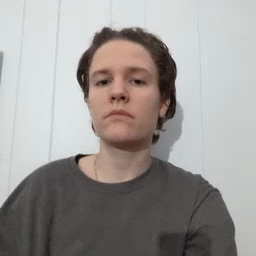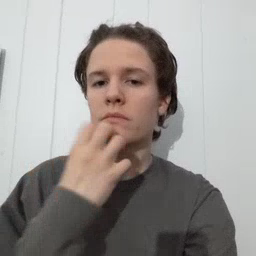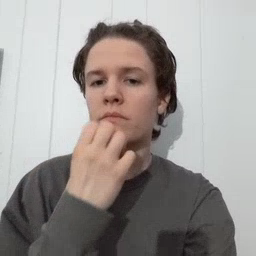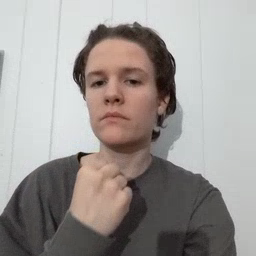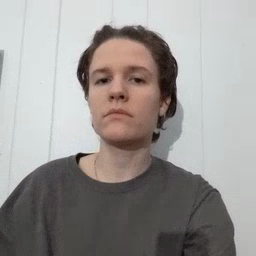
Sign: underwear